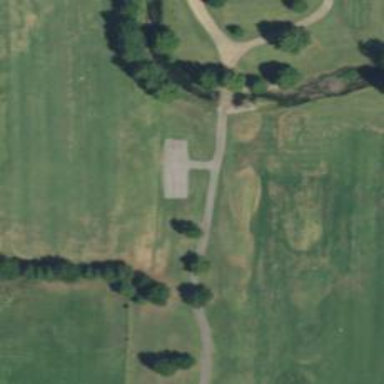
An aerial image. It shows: Service road used as golf cart path.